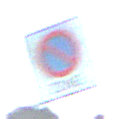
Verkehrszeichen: BeginnEingeschraenktesHalteverbotZone
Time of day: SunriseSunset
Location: Outdoor (Nature)
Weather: Clear
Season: Winter
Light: Natural